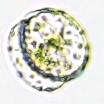
Label: Coscinodiscus